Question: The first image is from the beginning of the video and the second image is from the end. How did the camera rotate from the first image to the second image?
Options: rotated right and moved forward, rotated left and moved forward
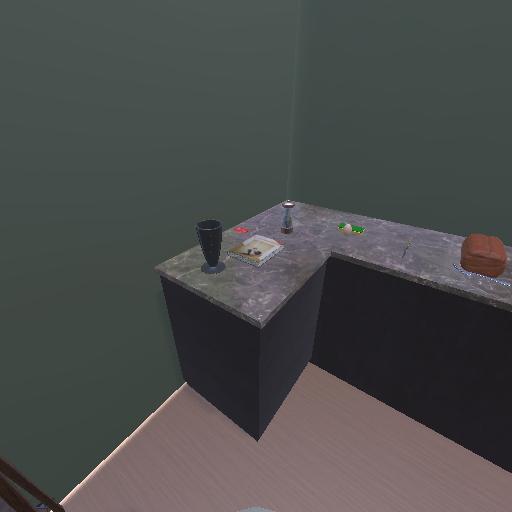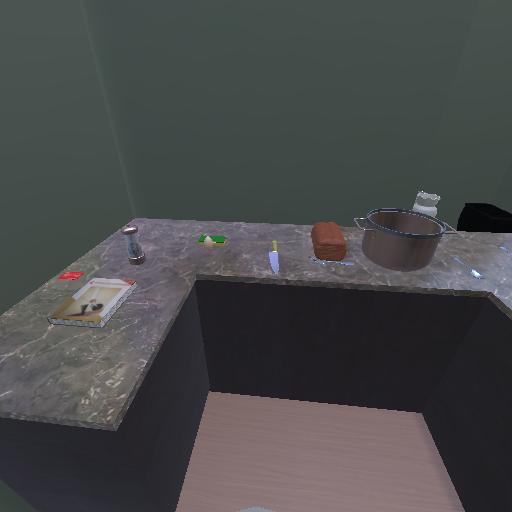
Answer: rotated right and moved forward